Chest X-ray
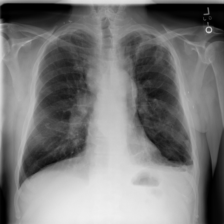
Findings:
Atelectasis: negative
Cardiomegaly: negative
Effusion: negative
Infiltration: negative
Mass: positive
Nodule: negative
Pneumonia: negative
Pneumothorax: positive
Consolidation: negative
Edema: negative
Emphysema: negative
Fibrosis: negative
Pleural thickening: negative
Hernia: negative